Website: apple
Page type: delivery-shipping
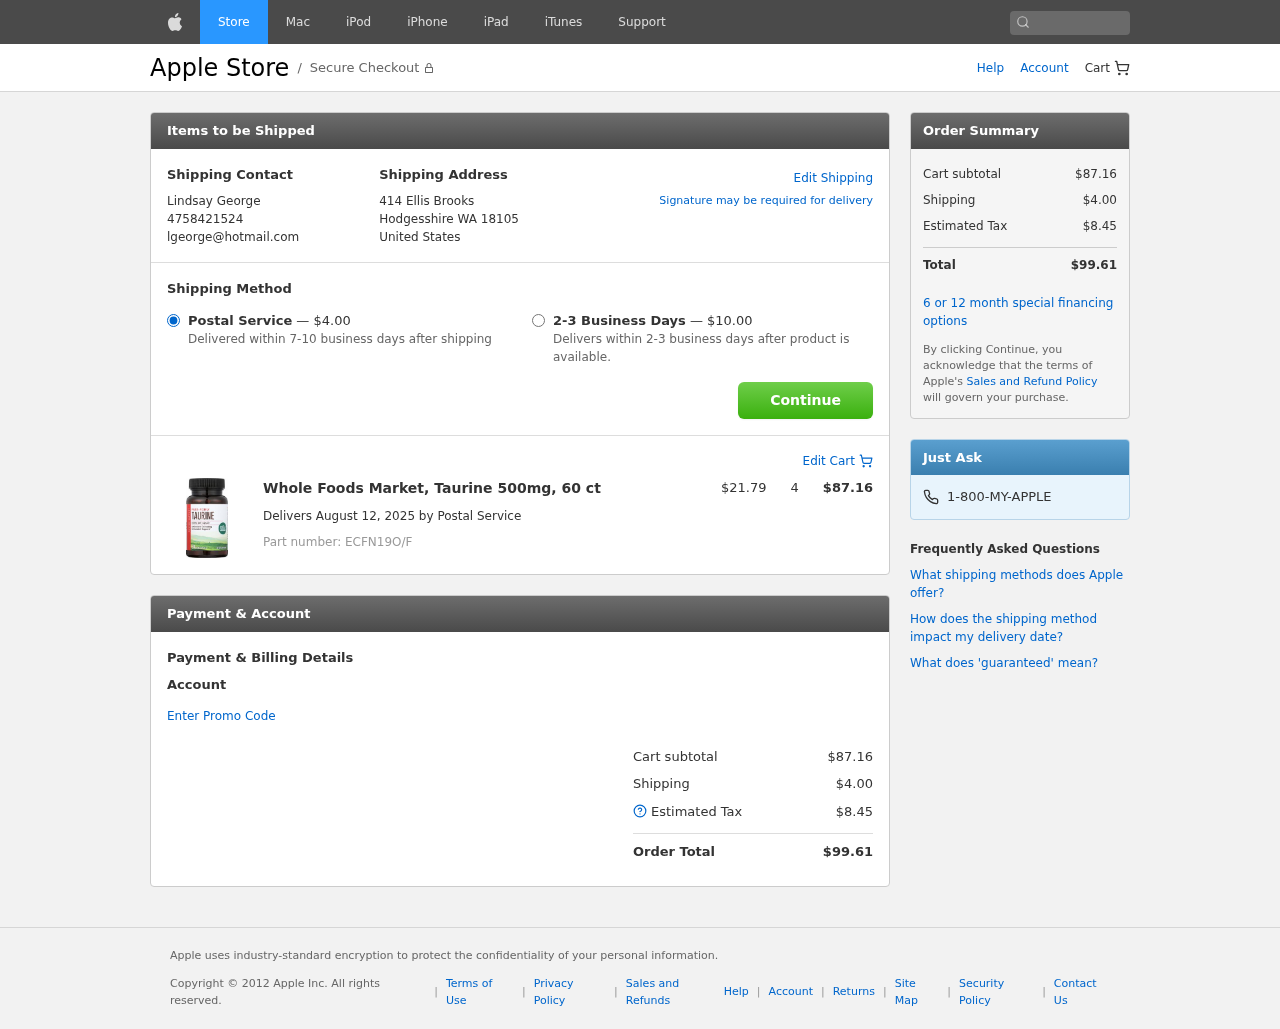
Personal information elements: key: PII_CITY
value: Hodgesshire
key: PII_COUNTRY
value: United States
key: PII_EMAIL
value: lgeorge@hotmail.com
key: PII_FULLNAME
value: Lindsay George
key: PII_PHONE
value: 4758421524
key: PII_POSTCODE
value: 18105
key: PII_STATE_ABBR
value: WA
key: PII_STREET
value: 414 Ellis Brooks
Product elements: key: PRODUCT1_NAME
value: Whole Foods Market, Taurine 500mg, 60 ct
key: PRODUCT1_PRICE
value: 21.79
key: PRODUCT1_QUANTITY
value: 4
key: PRODUCT1_SKU
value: ECFN19O/F
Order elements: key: ORDER_SHIPPING_COST
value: $4.00
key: ORDER_SUBTOTAL
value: $87.16
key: ORDER_DELIVERY_DATE
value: August 12, 2025
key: ORDER_TAX
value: $8.45
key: ORDER_TOTAL
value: $99.61